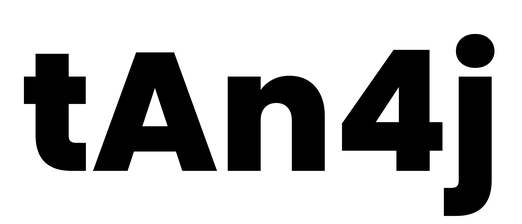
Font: Poppins-ExtraBold